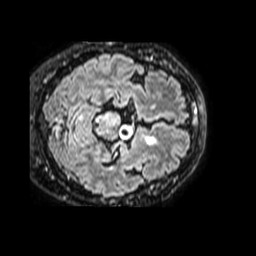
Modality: FLAIR
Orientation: axial
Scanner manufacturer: philips
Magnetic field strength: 1.5 T
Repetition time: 8 s
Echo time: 0.288 s